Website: apple
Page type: address-validator
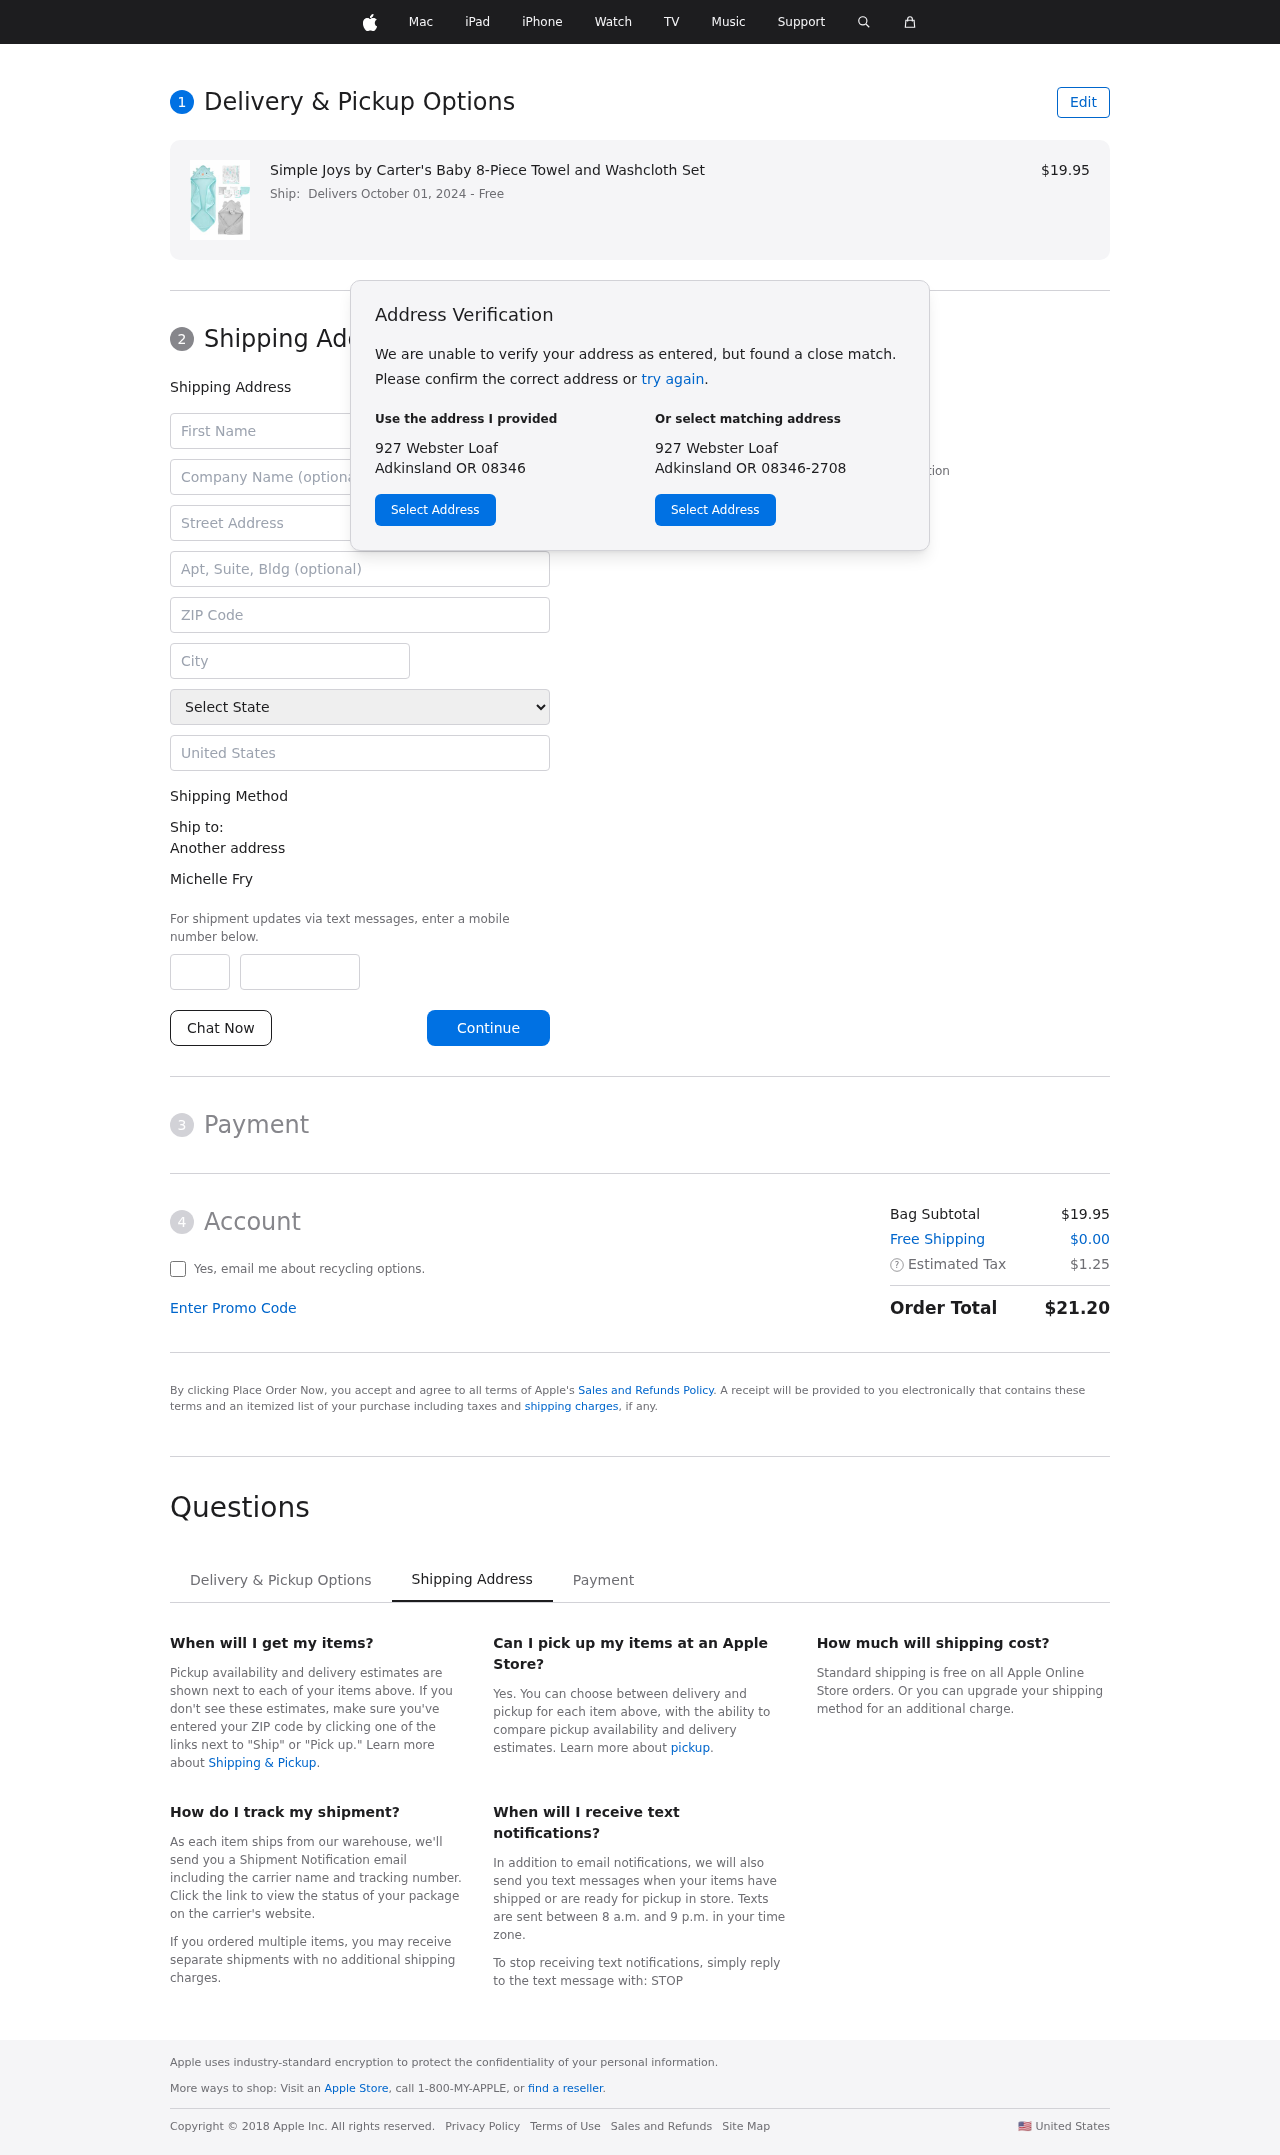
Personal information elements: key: PII_CITY
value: Adkinsland
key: PII_COUNTRY
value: United States
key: PII_FIRSTNAME
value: Michelle
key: PII_FULLNAME
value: Michelle Fry
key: PII_LASTNAME
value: Fry
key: PII_PHONE_AREA
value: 650
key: PII_PHONE_SUFFIX
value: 0662
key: PII_POSTCODE
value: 08346
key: PII_STATE
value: Oregon
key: PII_STREET
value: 927 Webster Loaf
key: PII_STREET2
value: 512 Thomas Stravenue Apt. 331
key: PII_CITY_STATE_ZIP
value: Adkinsland OR 08346
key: PII_STATE_ABBR
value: OR
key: PII_POSTCODE_FULL
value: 08346
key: PII_POSTCODE_NUMERIC
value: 8346
Product elements: key: PRODUCT1_NAME
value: Simple Joys by Carter's Baby 8-Piece Towel and Washcloth Set
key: PRODUCT1_PRICE
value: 19.95
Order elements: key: ORDER_DELIVERY_DATE
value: Delivers October 01, 2024
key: ORDER_SUBTOTAL
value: $19.95
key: ORDER_SHIPPING_COST
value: $0.00
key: ORDER_TAX
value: $1.25
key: ORDER_TOTAL
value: $21.20